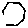
Label: hexagon